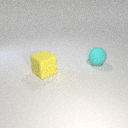
large cyan rubber sphere behind large yellow rubber cube